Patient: sex F, age 74
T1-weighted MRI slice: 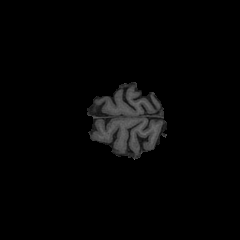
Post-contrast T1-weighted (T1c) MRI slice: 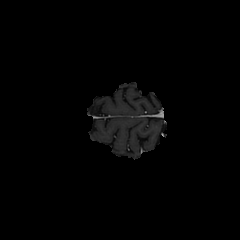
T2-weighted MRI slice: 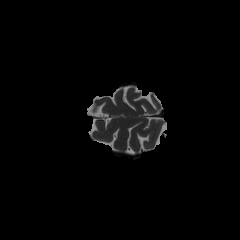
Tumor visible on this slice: no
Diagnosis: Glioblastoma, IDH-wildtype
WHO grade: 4